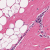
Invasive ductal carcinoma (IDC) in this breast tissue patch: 0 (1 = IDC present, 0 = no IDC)